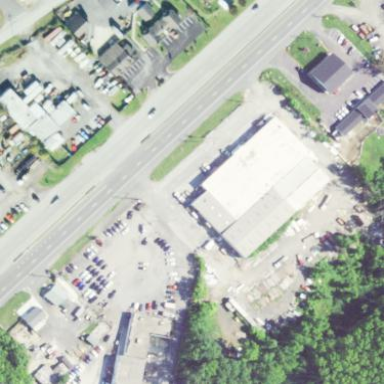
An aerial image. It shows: Commercial building.